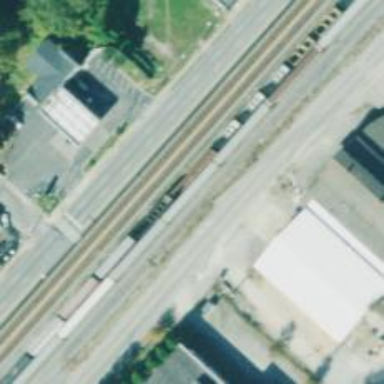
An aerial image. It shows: Railway junction.